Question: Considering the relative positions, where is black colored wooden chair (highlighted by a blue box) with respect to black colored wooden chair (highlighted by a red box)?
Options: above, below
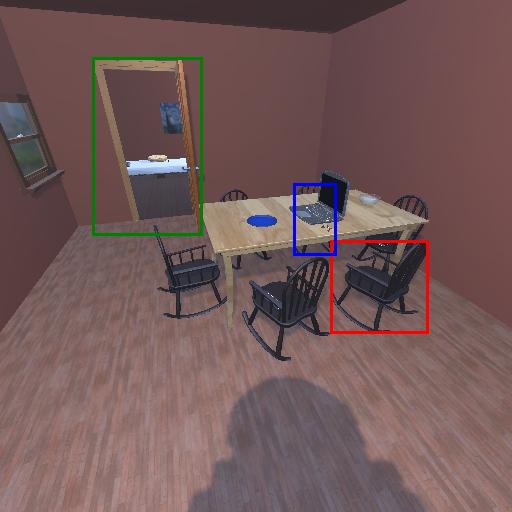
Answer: above